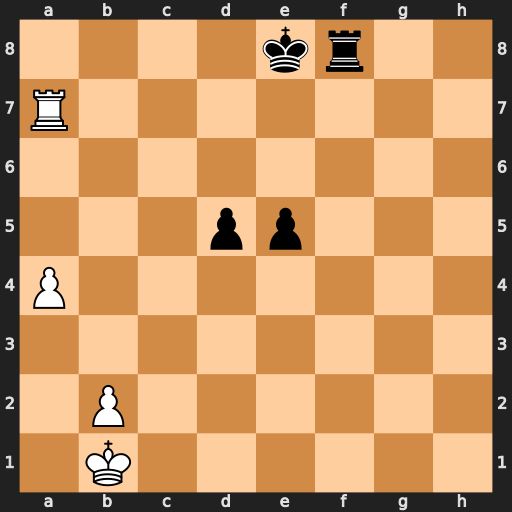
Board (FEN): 4kr2/R7/8/3pp3/P7/8/1P6/1K6
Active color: w
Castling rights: -
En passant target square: -
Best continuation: Ra8+ Ke7 Rxf8 Kxf8 a5